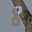
Label: 8